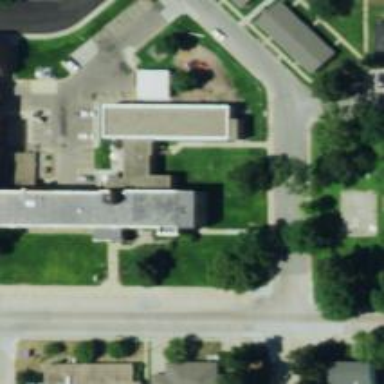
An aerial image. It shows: Nursing home.